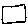
Label: square